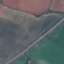
Land use / land cover: Highway